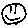
Label: smiley face